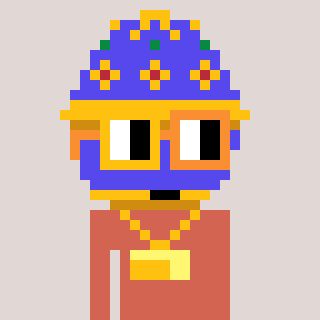
a pixel art character with square yellow and orange glasses, a faberge-shaped head and a peachy-colored body on a warm background